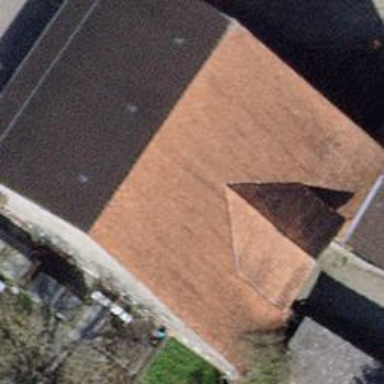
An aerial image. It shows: Barn with gabled roof made of roof tiles. The roof is oriented across the structure.